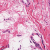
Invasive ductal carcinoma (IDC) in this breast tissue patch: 0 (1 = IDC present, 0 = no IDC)